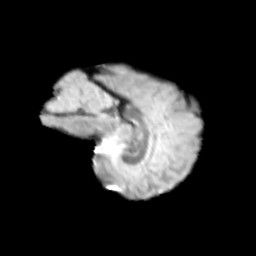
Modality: T2w
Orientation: sagittal
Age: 11
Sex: male
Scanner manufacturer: siemens
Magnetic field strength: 3 T
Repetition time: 3.8 s
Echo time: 0.07 s